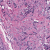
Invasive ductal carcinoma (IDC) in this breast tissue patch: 0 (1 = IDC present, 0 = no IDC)